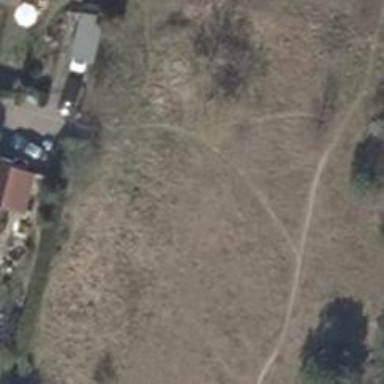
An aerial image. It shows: Grassy path.